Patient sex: M
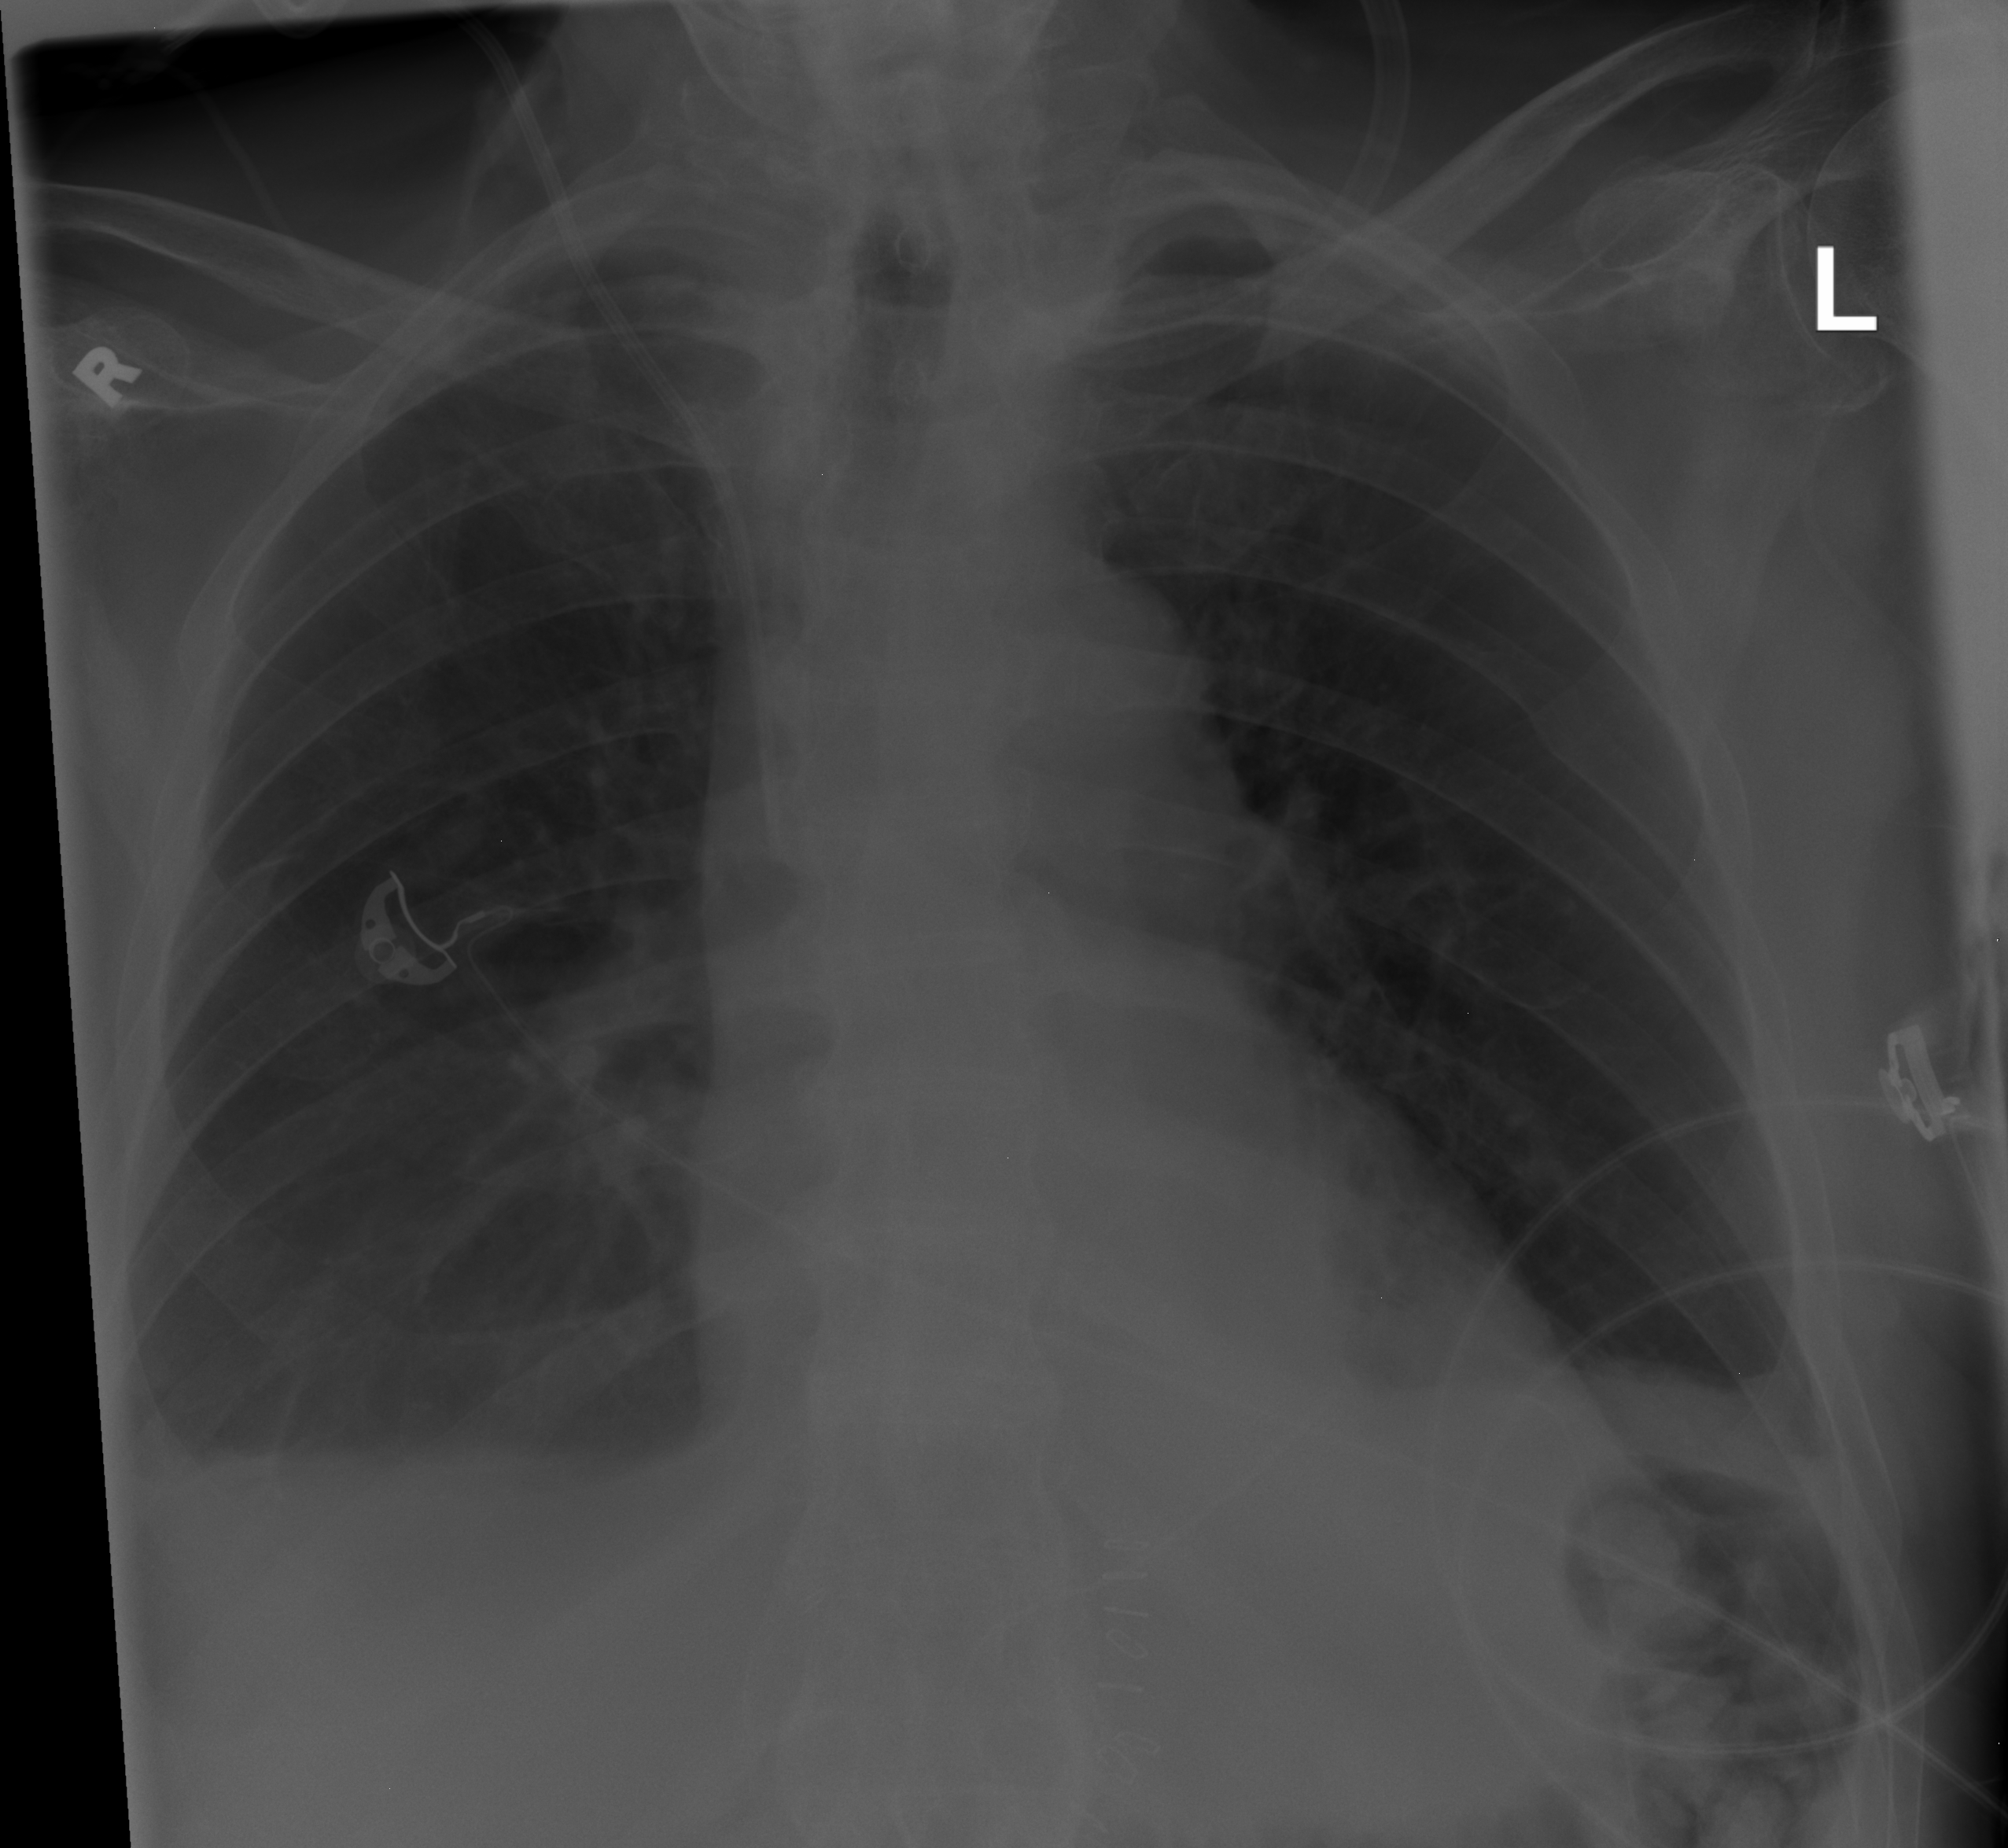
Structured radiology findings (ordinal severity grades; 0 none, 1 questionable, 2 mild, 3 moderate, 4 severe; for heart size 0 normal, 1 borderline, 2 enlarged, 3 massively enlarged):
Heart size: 0
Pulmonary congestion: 0
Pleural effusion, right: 2
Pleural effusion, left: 0
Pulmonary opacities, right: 0
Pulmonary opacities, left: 0
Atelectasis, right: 0
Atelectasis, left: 0